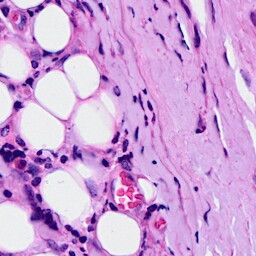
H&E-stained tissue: Breast